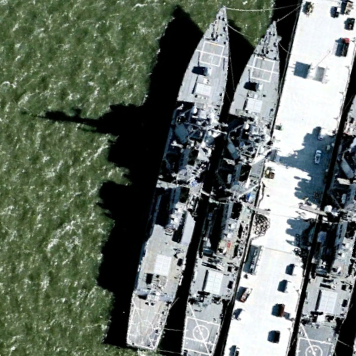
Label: destroyer